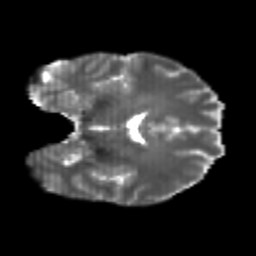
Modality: T2w
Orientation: coronal
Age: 24
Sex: male
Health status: healthy
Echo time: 0.074 s